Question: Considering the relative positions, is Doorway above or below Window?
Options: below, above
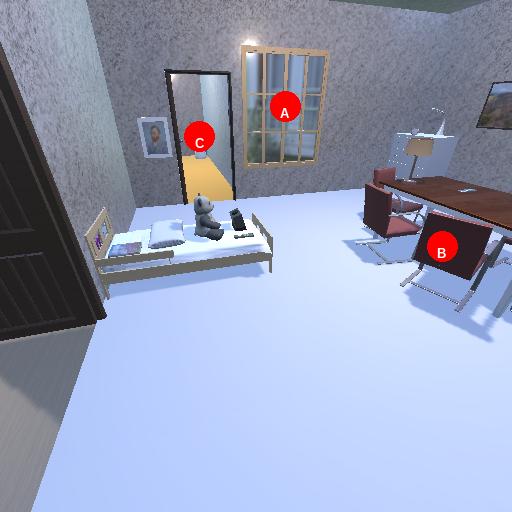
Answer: below